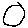
Label: circle